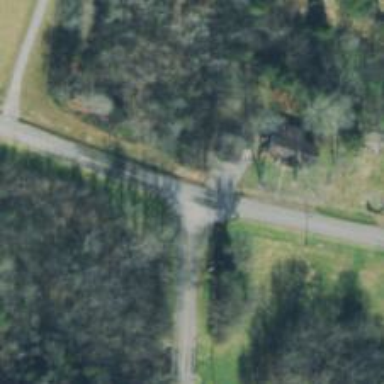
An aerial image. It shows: Unclassified road.